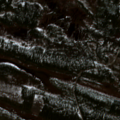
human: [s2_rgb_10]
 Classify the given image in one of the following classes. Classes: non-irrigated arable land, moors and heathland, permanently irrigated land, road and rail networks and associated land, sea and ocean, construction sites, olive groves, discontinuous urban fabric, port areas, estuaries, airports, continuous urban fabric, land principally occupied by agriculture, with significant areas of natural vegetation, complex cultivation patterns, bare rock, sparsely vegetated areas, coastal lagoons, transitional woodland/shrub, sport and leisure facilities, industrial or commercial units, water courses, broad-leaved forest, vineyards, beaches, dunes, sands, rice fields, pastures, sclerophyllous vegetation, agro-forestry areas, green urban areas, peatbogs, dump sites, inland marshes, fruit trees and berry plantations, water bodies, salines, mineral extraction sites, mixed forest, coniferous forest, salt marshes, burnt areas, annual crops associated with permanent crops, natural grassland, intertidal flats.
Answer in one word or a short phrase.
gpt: coniferous forest, transitional woodland/shrub, peatbogs